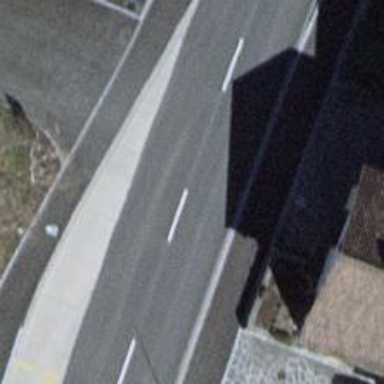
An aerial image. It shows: Marked road crossing with visible markings.